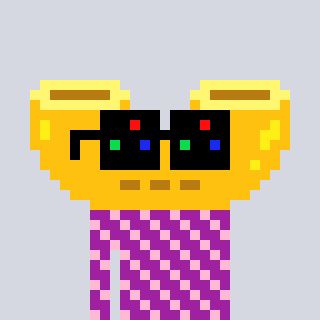
a pixel art character with square black sunglasses, a macaroni-shaped head and a magenta-colored body on a cool background